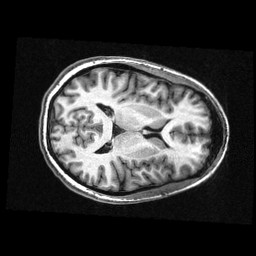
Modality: T1w
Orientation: axial
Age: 28
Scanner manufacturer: siemens
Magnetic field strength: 3 T
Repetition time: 2.3 s
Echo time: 0.00336 s